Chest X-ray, PA view. Patient: 46 years old, sex F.
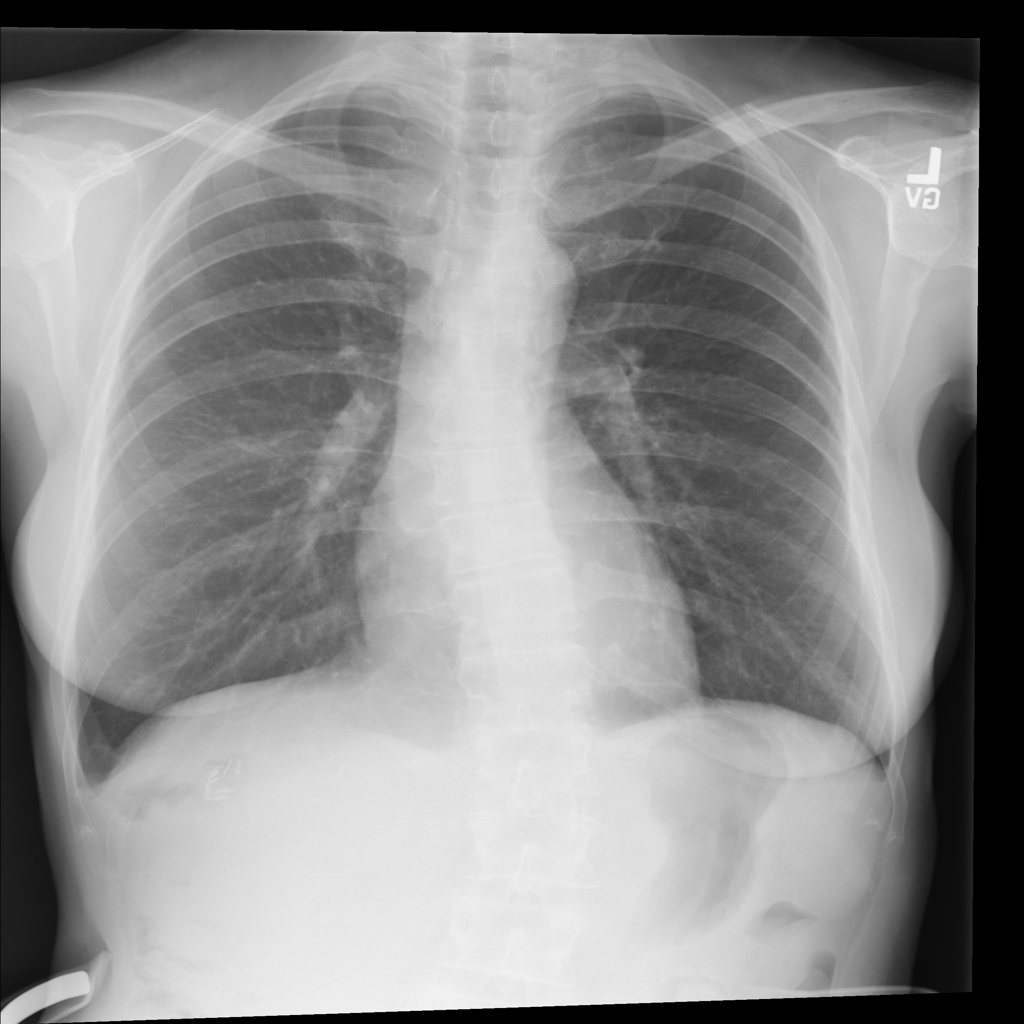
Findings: No Finding